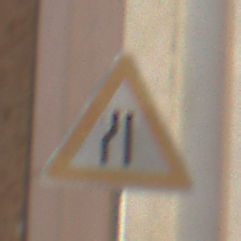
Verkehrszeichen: EinseitigVerengteFahrbahnLinks
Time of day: MorningAfternoon
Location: Outdoor (Urban)
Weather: Clear
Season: NotSpecified
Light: Natural